Interaction volume radius: 10 \u00c5
Interaction volume height: 10 \u00c5
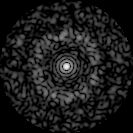
Disorder parameter: 0.8446